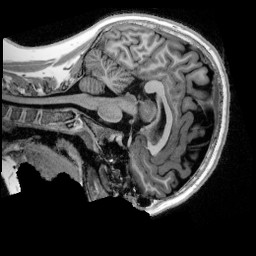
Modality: UNIT1_denoised
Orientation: sagittal
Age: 12
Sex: male
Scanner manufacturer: siemens
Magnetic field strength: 3 T
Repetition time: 4 s
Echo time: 0.00303 s